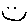
Label: smiley face